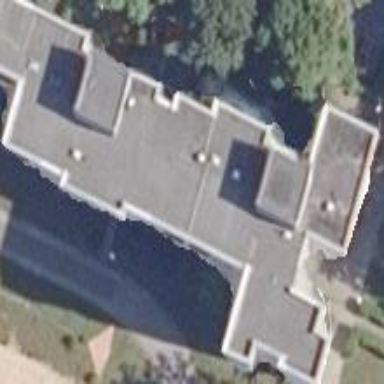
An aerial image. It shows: Building with apartments and flat roof.